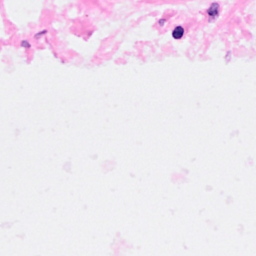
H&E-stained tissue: Breast